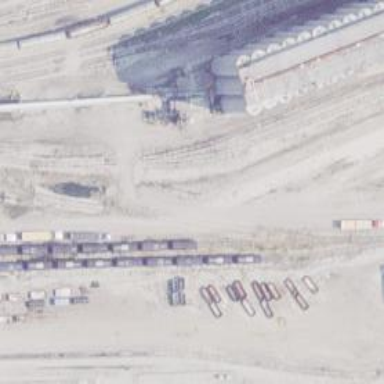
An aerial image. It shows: Railway yard used for servicing trains.